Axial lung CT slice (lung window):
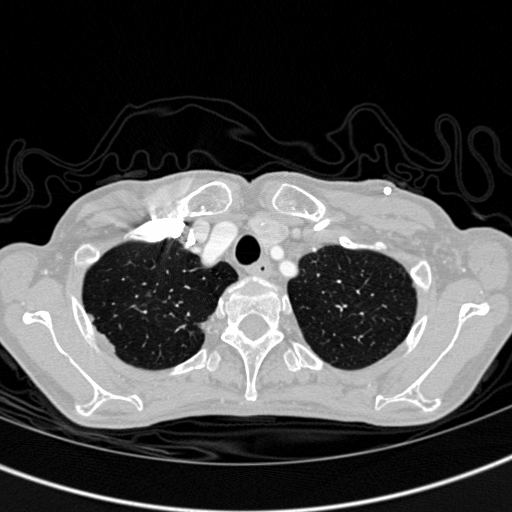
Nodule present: no